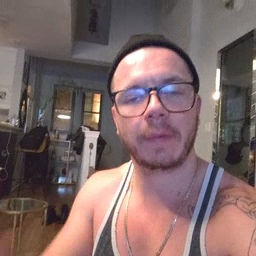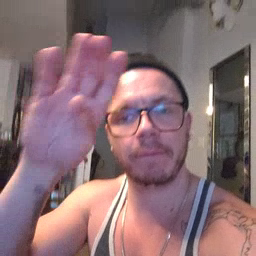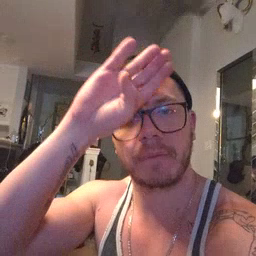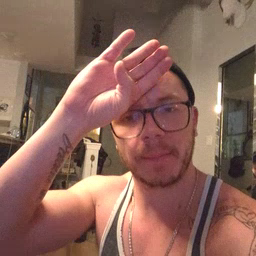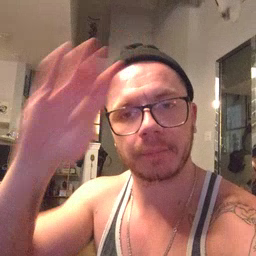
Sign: fireman